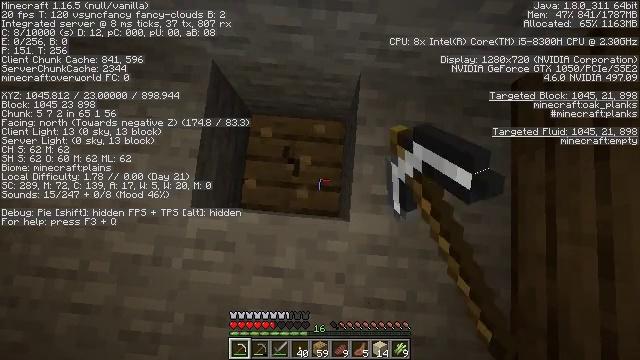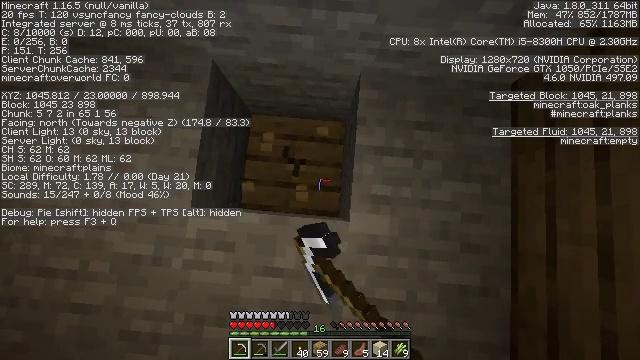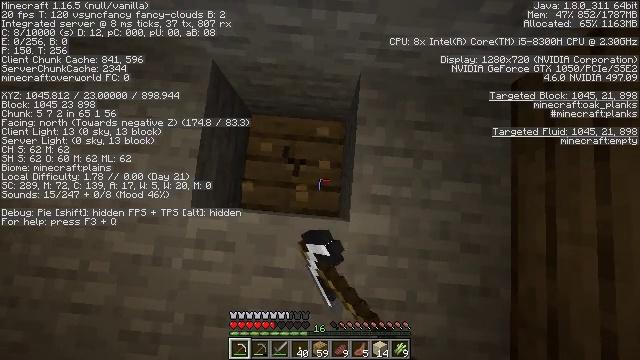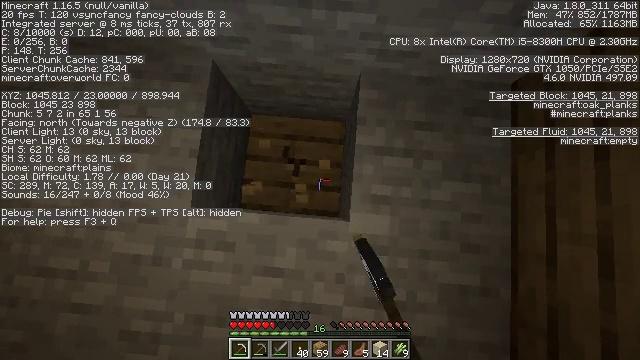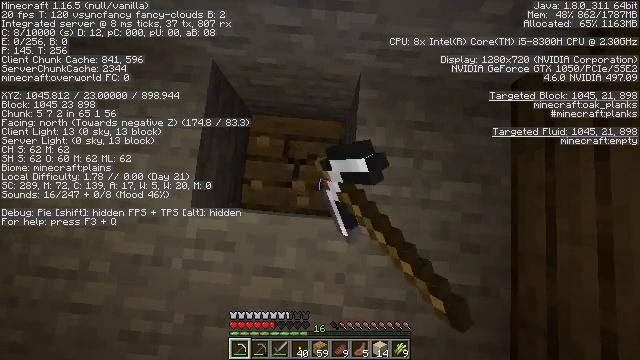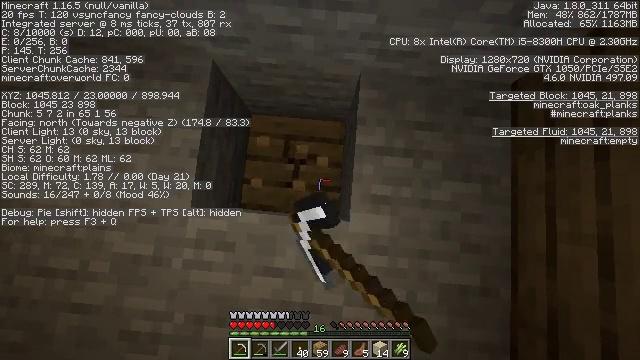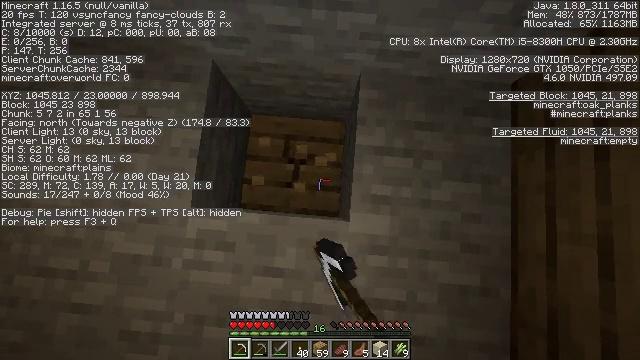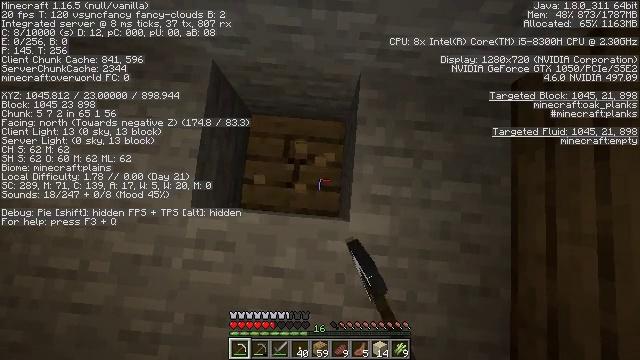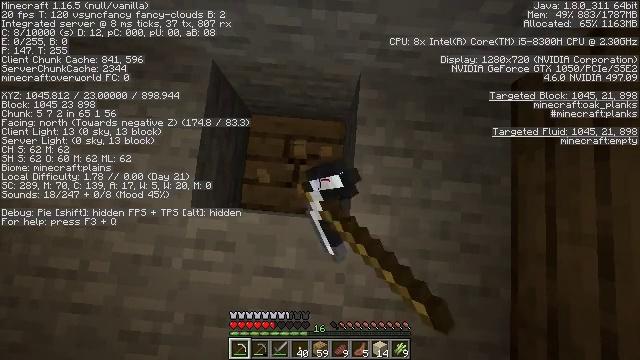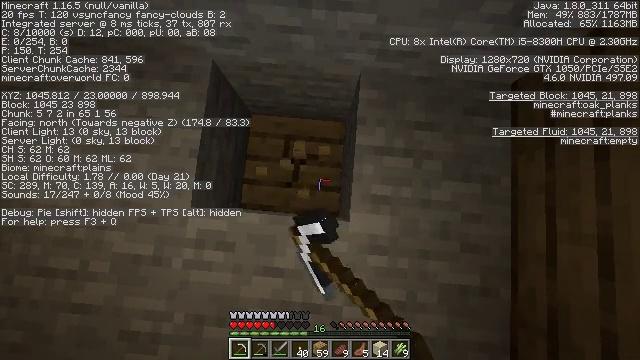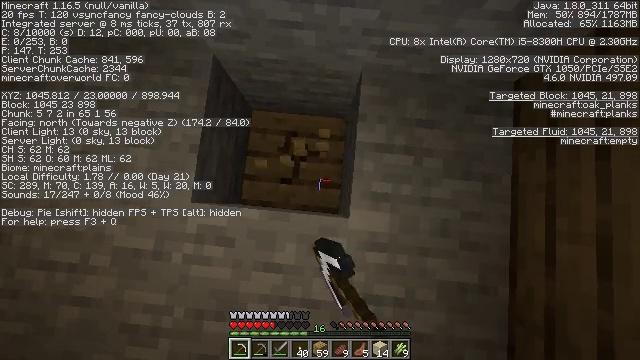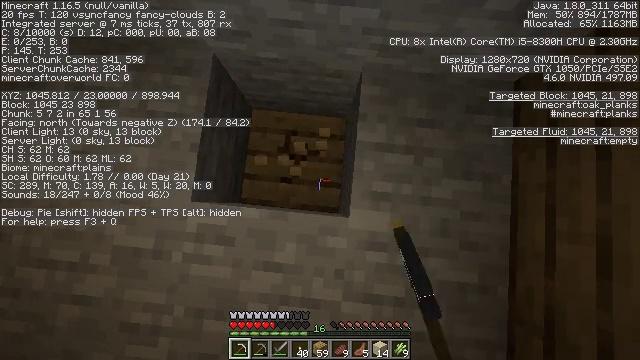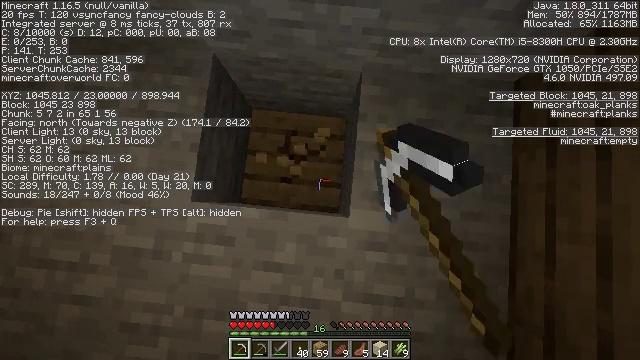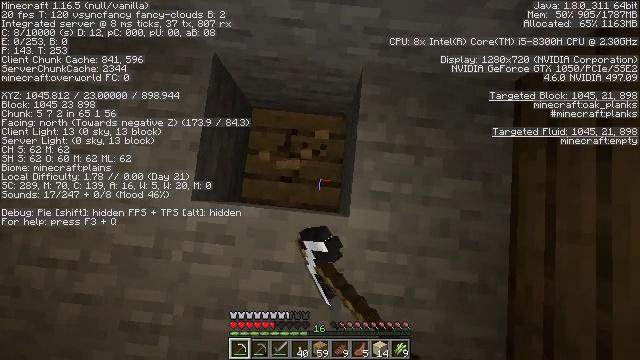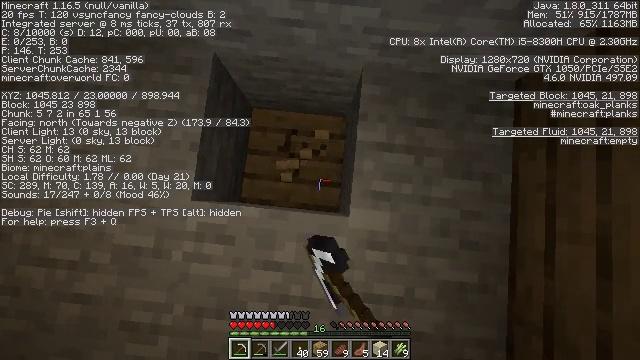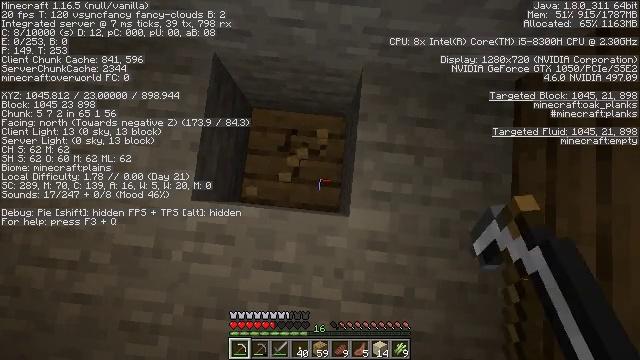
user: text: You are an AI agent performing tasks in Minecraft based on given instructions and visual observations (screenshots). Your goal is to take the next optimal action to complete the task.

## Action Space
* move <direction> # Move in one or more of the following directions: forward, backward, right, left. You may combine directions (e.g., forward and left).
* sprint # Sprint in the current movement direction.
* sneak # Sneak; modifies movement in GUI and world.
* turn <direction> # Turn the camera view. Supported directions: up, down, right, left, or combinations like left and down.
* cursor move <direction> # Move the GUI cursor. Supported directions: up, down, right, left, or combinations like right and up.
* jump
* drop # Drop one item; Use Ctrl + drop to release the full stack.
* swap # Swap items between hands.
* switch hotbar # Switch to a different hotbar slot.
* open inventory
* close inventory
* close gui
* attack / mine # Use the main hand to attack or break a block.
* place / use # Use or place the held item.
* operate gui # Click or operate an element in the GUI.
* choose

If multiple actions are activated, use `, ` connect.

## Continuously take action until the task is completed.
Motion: motion action
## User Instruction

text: Retrieve oak planks from the wooden block.
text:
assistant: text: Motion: attack / mine
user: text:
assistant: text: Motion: attack / mine
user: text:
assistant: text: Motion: attack / mine
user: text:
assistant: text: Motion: attack / mine
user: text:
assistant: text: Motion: attack / mine
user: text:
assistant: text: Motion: attack / mine
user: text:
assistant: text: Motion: attack / mine
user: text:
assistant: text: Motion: attack / mine
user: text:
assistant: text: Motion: attack / mine
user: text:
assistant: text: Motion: attack / mine
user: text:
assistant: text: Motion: attack / mine
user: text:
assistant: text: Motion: attack / mine
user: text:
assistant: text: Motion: attack / mine
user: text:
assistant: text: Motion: attack / mine
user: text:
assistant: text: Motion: attack / mine
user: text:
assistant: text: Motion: attack / mine
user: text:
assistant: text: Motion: attack / mine
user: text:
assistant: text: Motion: attack / mine
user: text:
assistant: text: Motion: attack / mine
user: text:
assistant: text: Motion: attack / mine
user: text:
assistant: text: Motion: attack / mine
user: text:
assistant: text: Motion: attack / mine
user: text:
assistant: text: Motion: attack / mine
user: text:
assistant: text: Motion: attack / mine
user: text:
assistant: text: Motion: attack / mine
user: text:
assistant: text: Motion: attack / mine
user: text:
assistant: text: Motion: attack / mine
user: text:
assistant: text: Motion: attack / mine
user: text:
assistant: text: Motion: attack / mine
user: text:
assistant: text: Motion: attack / mine